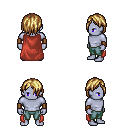
a pixel art fantasy rpg character, male body template, dark elf, purple skin, maroon cape, teal pants, blonde bangs hairstyle, leather bracers, four views (front, back, left, right), 2x2 character sprite sheet, small pixel art, hard edges, no anti-aliasing